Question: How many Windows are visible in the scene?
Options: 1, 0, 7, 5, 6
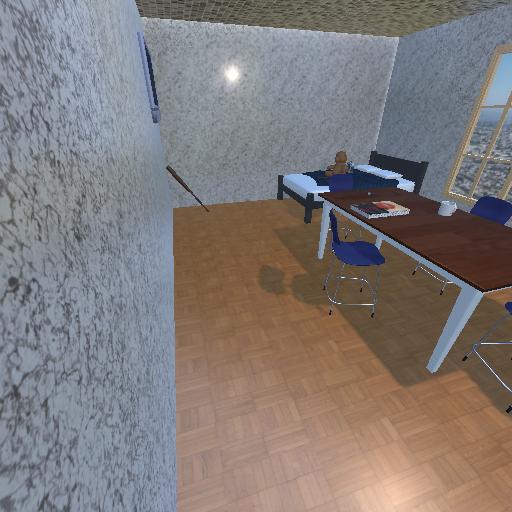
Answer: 1